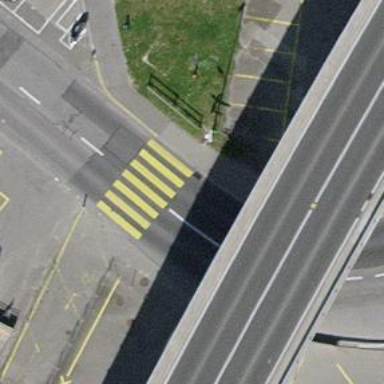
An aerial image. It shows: Marked crossing with zebra stripes on the road.